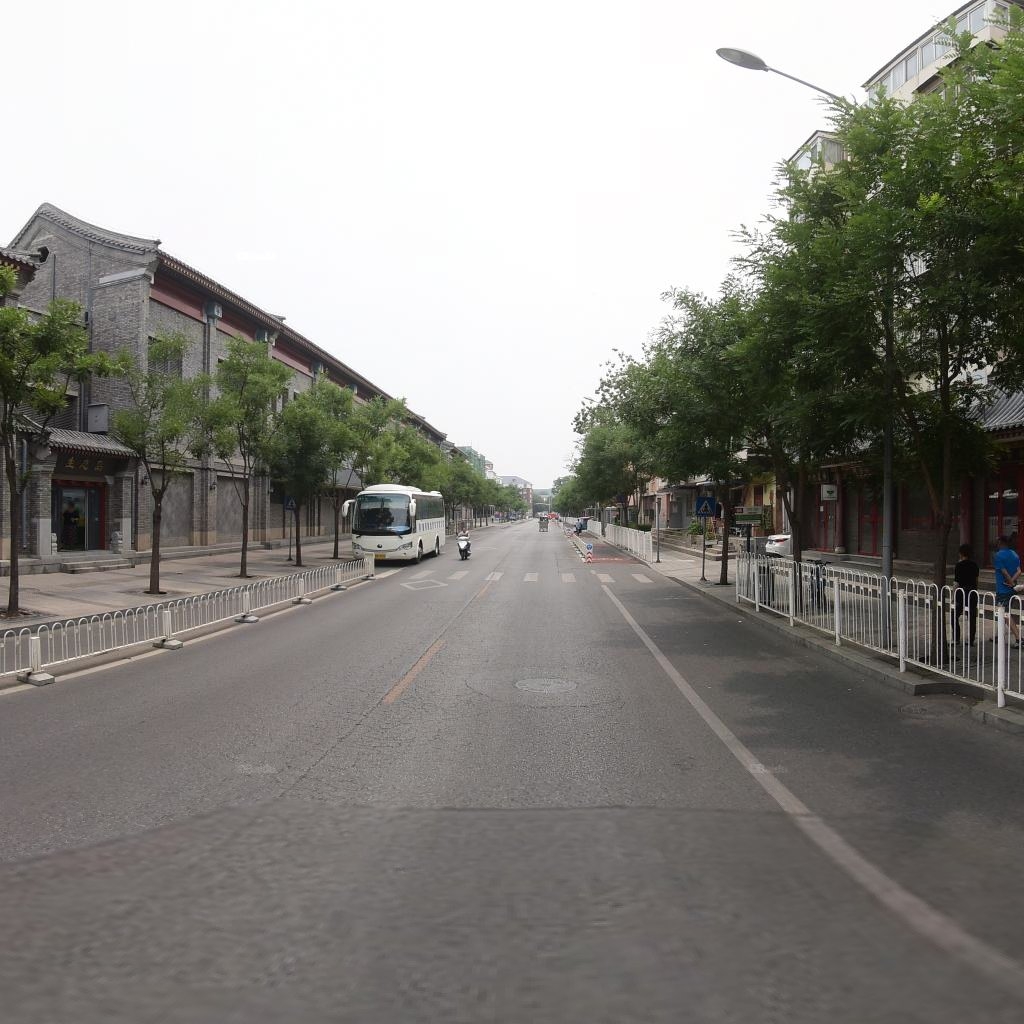
Region: Xicheng
Road damage annotations: alligator crack, manhole cover, manhole cover